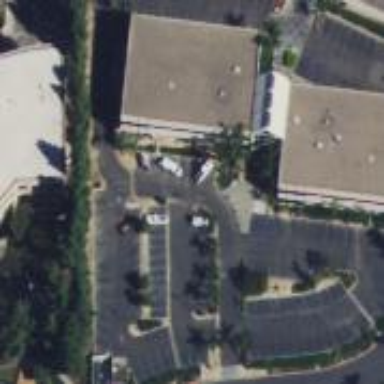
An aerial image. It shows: Office building.